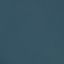
Land use / land cover class: SeaLake